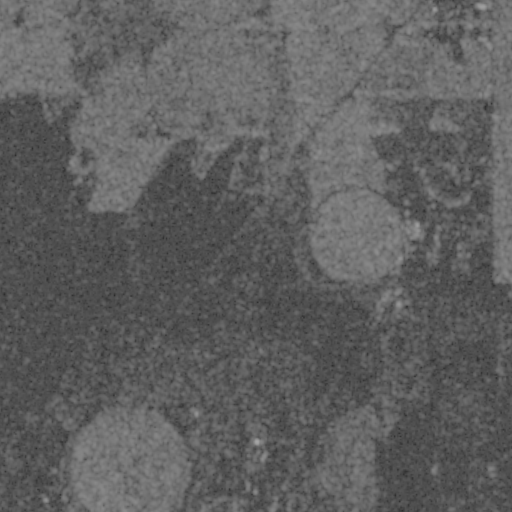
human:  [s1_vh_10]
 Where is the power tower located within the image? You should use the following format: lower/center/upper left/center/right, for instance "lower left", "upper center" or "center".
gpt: The power tower is located in the lower right of the image.
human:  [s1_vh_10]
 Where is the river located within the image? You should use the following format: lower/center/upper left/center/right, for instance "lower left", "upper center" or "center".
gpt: The river is located in the upper of the image.
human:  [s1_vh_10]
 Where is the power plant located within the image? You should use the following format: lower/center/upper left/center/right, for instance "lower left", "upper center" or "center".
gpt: There is no power plant in the image.

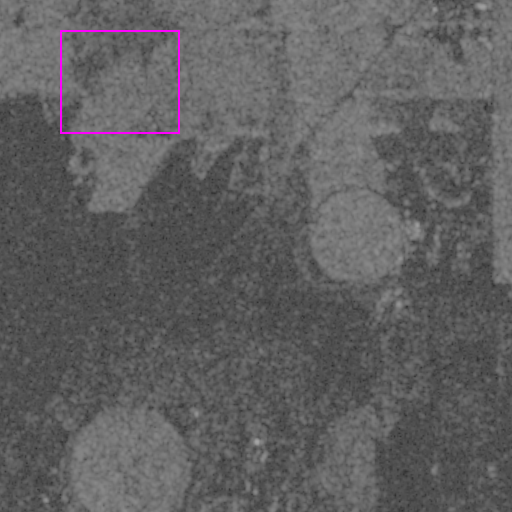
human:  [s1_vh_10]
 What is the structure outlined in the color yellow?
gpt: There is no yellow outline.
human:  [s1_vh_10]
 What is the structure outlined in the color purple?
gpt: There is no structure outlined in purple.